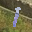
Label: 1